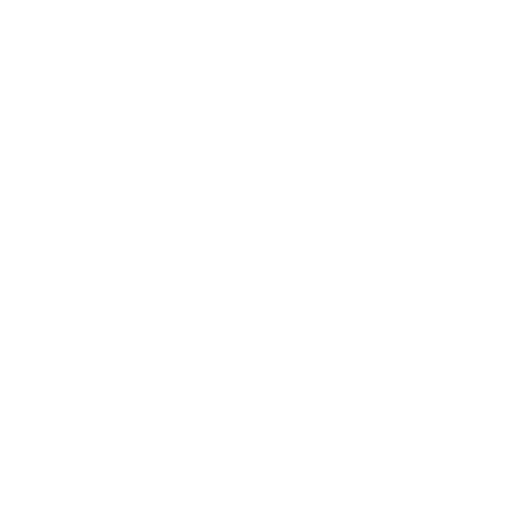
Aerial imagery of bar in Ohio named Big Pickerel Reef containing only open water